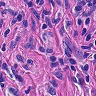
Metastatic tissue present: yes